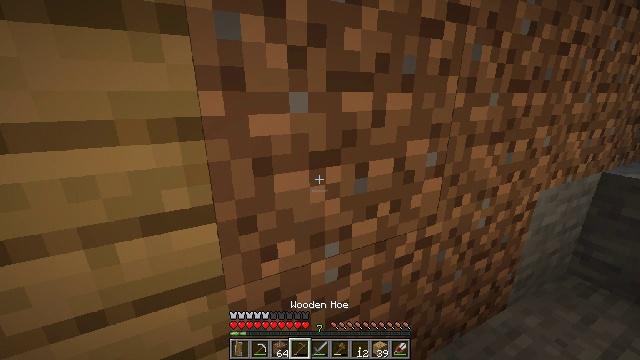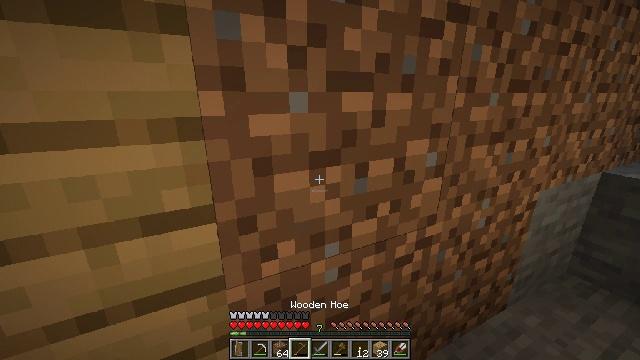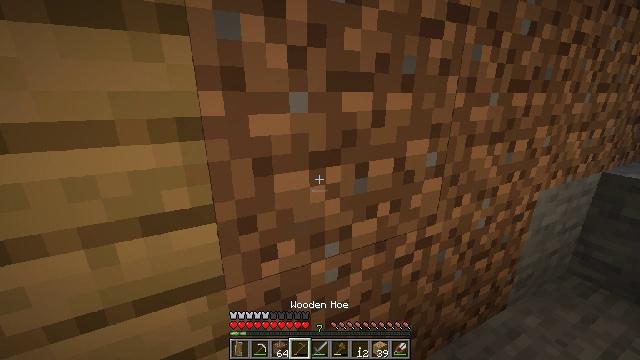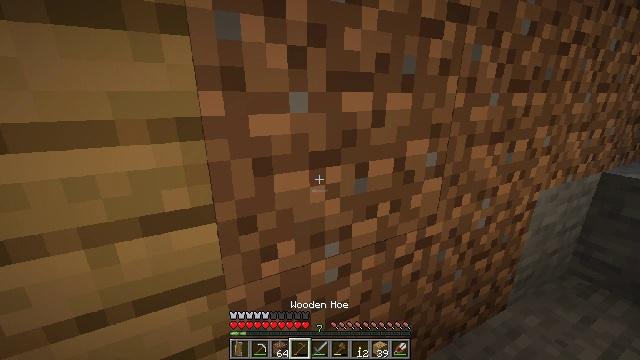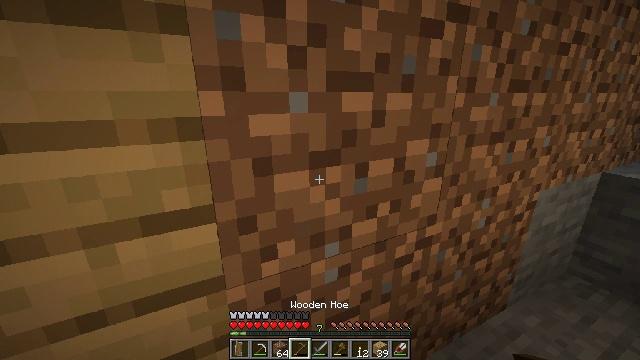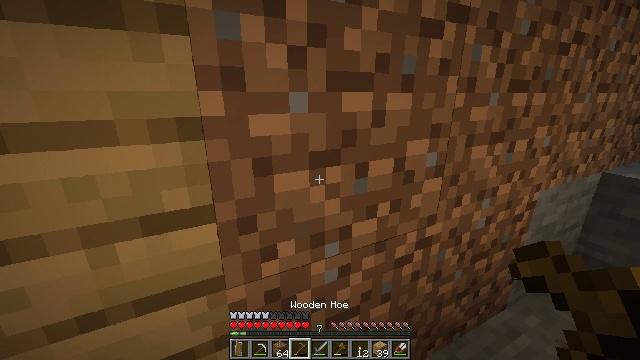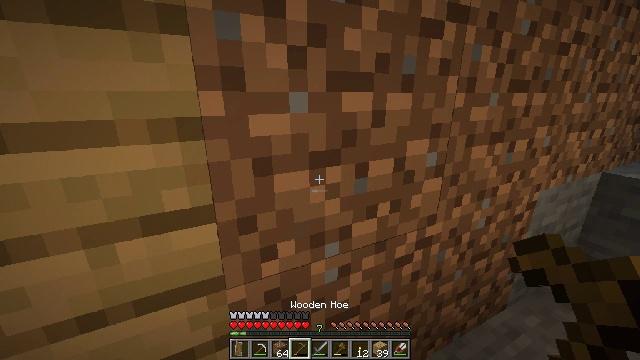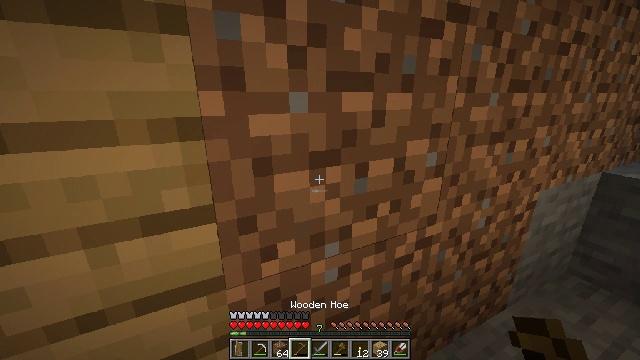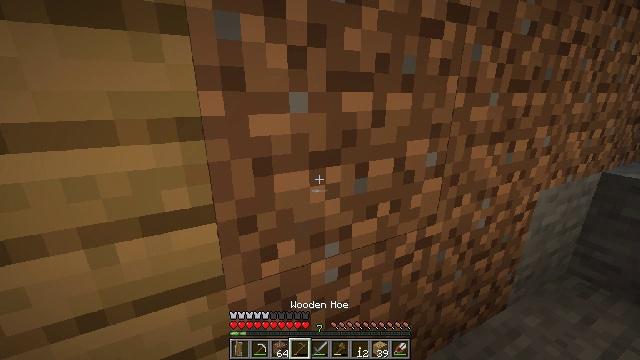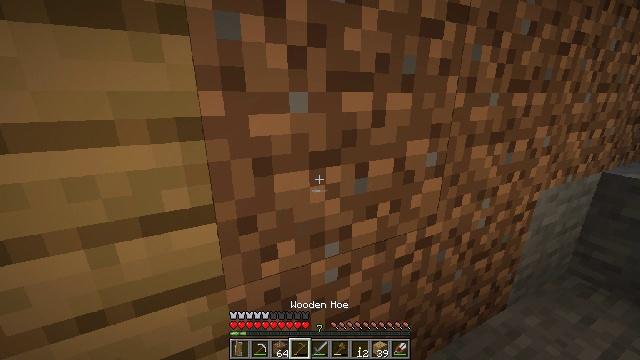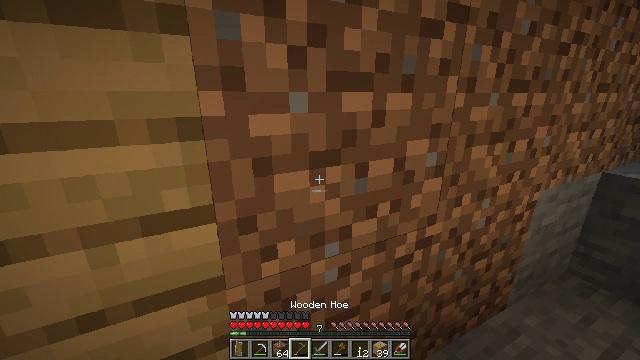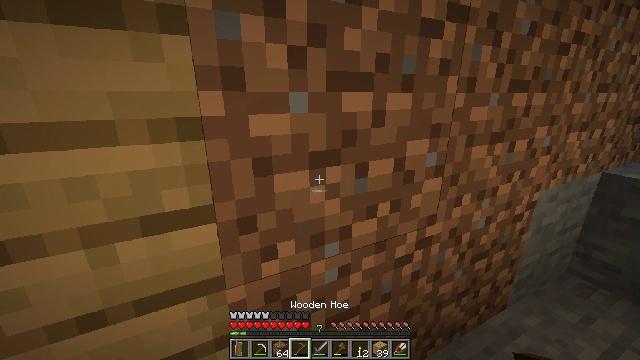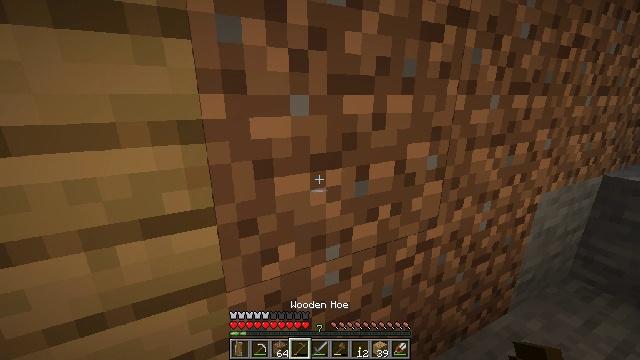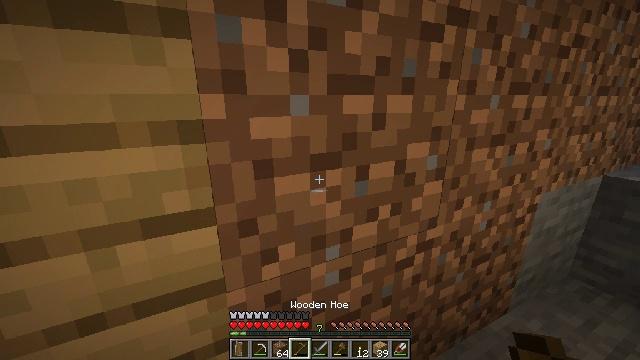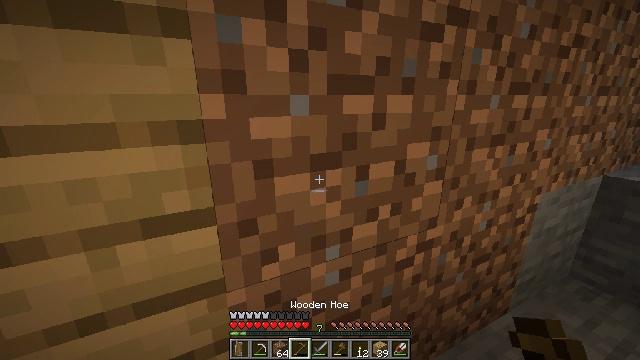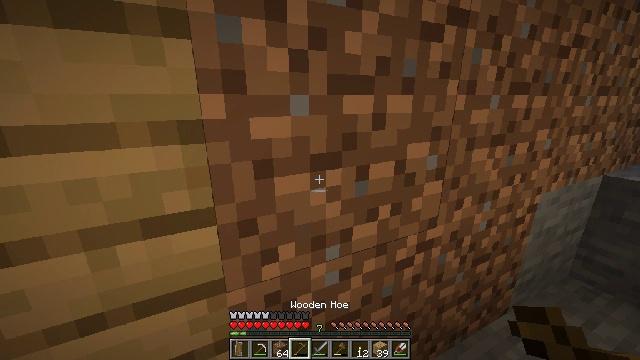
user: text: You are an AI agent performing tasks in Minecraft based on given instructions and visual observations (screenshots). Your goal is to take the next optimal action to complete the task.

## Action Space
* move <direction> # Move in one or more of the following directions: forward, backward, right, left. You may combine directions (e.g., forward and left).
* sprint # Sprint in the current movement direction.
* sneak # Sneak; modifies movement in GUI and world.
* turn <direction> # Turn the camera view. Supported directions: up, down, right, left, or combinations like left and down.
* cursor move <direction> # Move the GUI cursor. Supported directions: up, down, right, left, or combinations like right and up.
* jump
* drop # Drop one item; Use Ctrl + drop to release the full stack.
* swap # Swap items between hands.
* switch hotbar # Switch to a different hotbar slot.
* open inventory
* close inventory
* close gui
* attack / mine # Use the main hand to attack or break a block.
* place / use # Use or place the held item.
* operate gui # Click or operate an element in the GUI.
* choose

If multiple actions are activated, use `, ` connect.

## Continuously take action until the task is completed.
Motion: motion action
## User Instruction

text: Gather dirt.
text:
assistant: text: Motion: no_op
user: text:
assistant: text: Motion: no_op
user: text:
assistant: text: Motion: no_op
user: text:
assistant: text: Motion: no_op
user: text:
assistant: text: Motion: no_op
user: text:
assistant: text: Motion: no_op
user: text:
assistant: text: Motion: no_op
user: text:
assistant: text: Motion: no_op
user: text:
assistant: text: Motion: no_op
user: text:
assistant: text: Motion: no_op
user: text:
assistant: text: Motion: no_op
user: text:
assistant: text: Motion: no_op
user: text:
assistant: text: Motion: no_op
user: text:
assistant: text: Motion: no_op
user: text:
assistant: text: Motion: no_op
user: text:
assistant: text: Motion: no_op
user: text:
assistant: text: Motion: no_op
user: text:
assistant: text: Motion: no_op
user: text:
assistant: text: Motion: no_op
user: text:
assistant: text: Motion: no_op
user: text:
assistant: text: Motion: no_op
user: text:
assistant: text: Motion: attack / mine
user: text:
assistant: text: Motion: attack / mine
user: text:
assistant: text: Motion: attack / mine
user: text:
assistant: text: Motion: attack / mine
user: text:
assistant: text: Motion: attack / mine
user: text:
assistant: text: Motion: attack / mine
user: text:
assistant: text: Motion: attack / mine
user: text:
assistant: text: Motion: attack / mine
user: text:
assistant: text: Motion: attack / mine